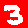
Digit: 3